Field crop: maize
Growth stage: 2
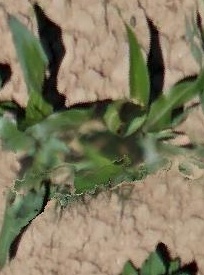
Species: maize